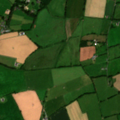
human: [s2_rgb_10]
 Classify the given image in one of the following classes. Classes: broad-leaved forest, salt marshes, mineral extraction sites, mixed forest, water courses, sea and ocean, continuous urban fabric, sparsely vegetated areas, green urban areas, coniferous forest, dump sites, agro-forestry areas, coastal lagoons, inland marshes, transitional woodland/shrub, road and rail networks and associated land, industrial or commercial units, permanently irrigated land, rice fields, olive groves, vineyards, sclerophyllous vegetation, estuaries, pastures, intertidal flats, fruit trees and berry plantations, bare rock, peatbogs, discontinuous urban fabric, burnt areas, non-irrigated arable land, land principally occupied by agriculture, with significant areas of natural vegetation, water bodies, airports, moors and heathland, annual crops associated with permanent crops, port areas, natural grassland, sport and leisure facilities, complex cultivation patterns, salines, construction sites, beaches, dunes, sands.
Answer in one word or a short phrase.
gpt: non-irrigated arable land, pastures